Aerial crown-view tile of a tropical tree (Barro Colorado Island, Panama), acquired 20250124:
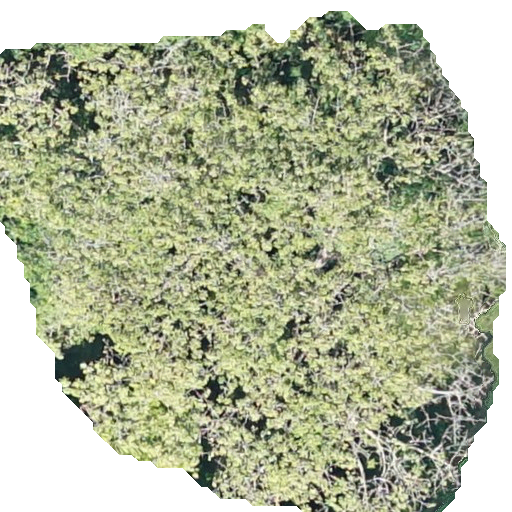
Species: Sterculia apetala
GBIF accepted scientific name: Sterculia apetala
Crown area: 309.376 m²